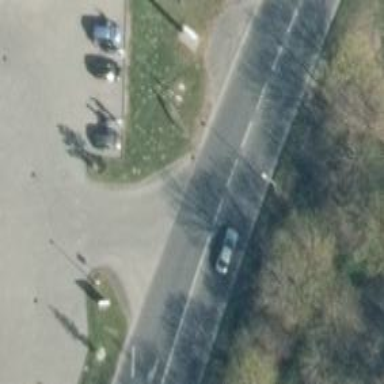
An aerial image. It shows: Road leading to fuel service station.